Question: On one page I have added two panels, see figures '"select one or more"' and '"select one"'. The figure '"select one or more"' is the first 'panel' that is visible to the user when the page is loaded for the first time. After the user makes some selections he/she can click the 'next' button. Doing so, the other 'panel' '"select one"' gets visible and the first panel gets invisible. Clicking on 'back' button the first panel gets visible and the second panel disappears. Doing a selection on the second panel and clicking on next the page '"your selection"' gets open.
Everything works fine until I click on the back button of the 'browser' from the second page '"your selection"' to the first page. Back on the first page the user sees the panel '"select one or more"' but nothing works. When I click on the checkboxes I see in the debug:
'BehaviorRequestTarget - component not enabled or visible; ignoring call. Component: [MarkupContainer [Component id = selection]]'
And when I click on the next button
'BehaviorRequestTarget - component not enabled or visible; ignoring call. Component: [MarkupContainer [Component id = next]]'
This is the ajax debug text:
'INFO: focus set on idb'
'INFO: Initiating Ajax POST request on ?wicket:interface=:2:allpopup:content:form:allItemsContainer:items:7:selectionContainer:selected::IBehaviorListener:0:&random=0.997746484662292'
'INFO: Invoking pre-call handler(s)...'
'INFO: Received ajax response (0 characters)'
'ERROR: Wicket.Ajax.Call.failure: Error while parsing response: Could not find root <ajax-response> element'
'INFO: Invoking post-call handler(s)...'
'INFO: Invoking failure handler(s)...'
Any idea why this happen and what to do about it?
Thank you

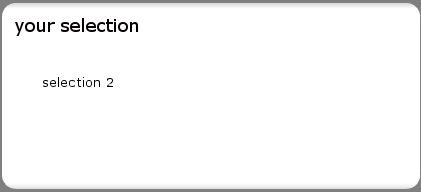
Answer: I added the following to my BasePage.java file (which extends WebPage) to force page reload when the back browser button is clicked.
'''
// Sets page reload on browser back button
@Override
protected void configureResponse() {
super.configureResponse();
WebResponse response = getWebRequestCycle().getWebResponse();
response.setHeader("Cache-Control", "no-cache, max-age=0, must-revalidate, no-store");
response.setHeader("Expires","-1");
response.setHeader("Pragma","no-cache");
}
'''
I believe I got the suggestion from the following link: <URL>